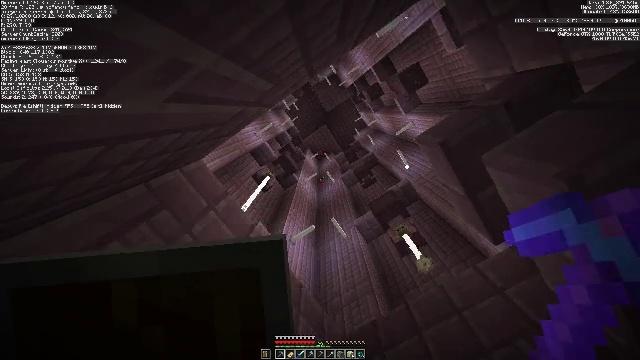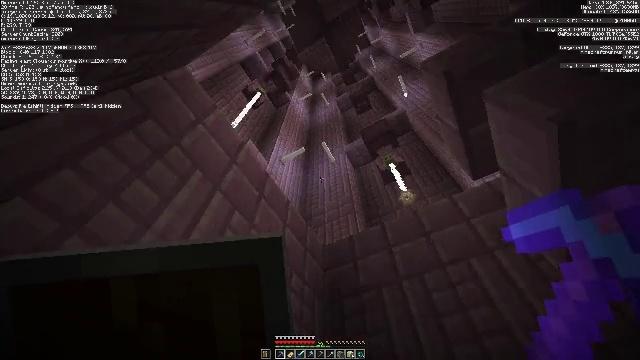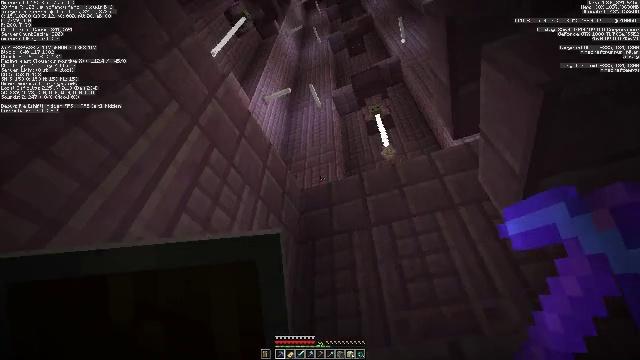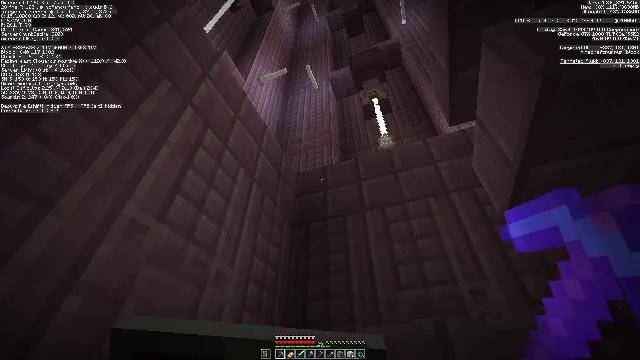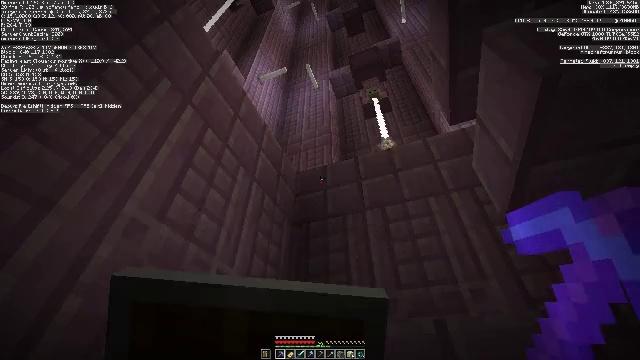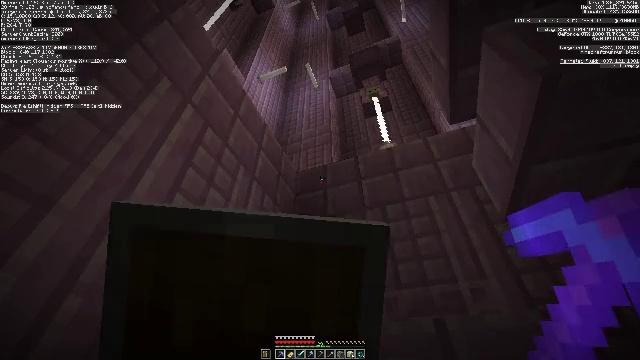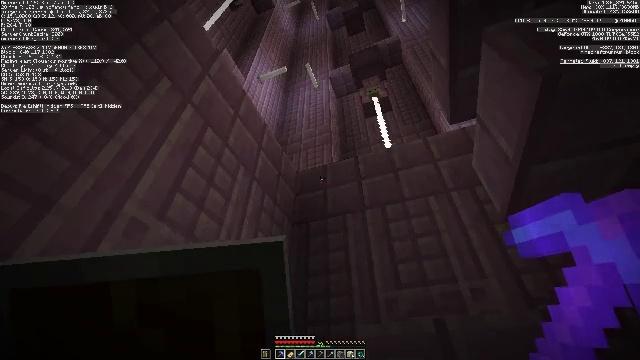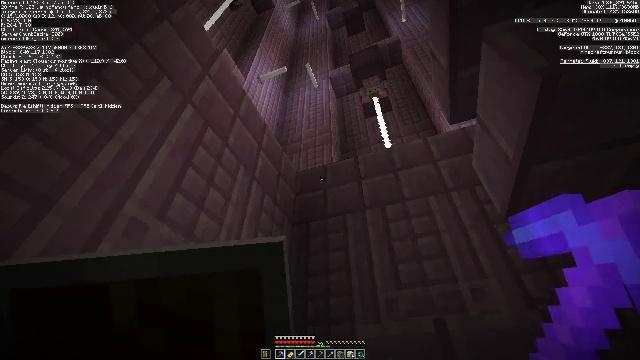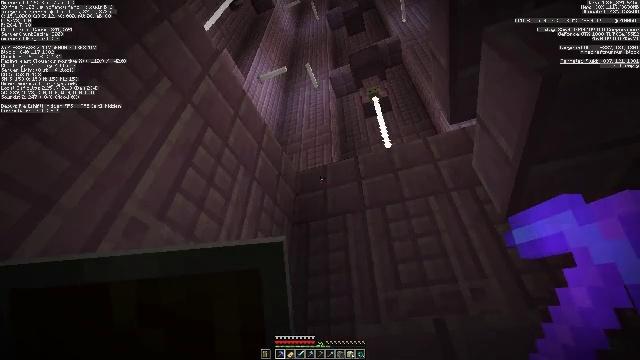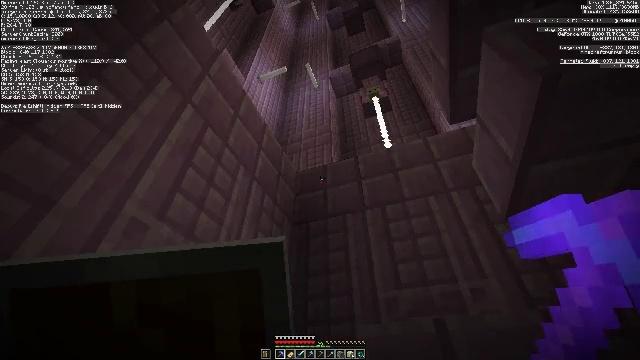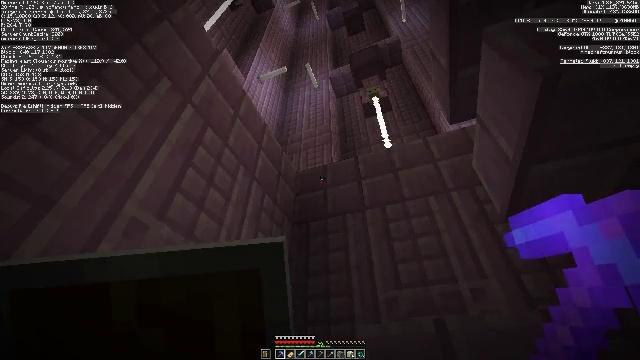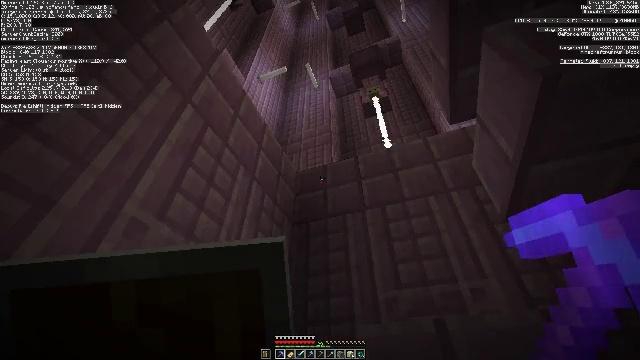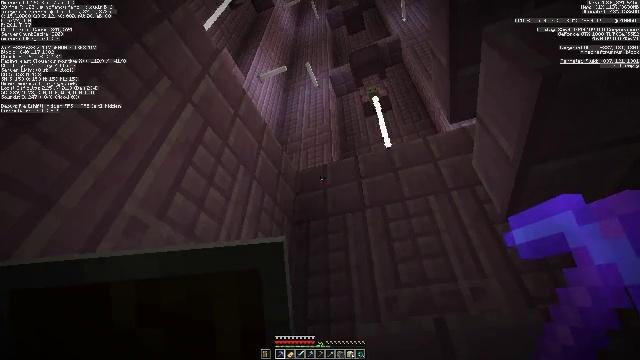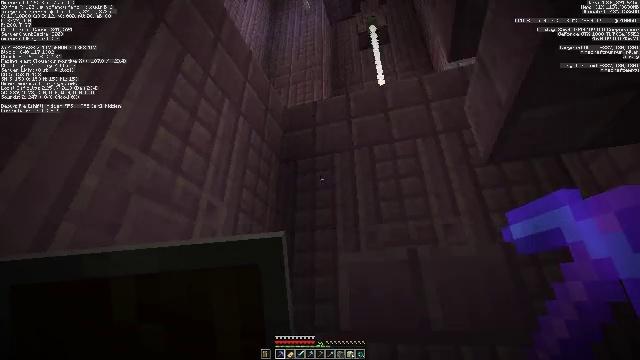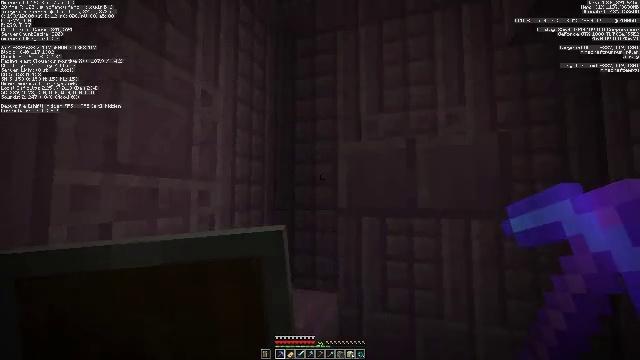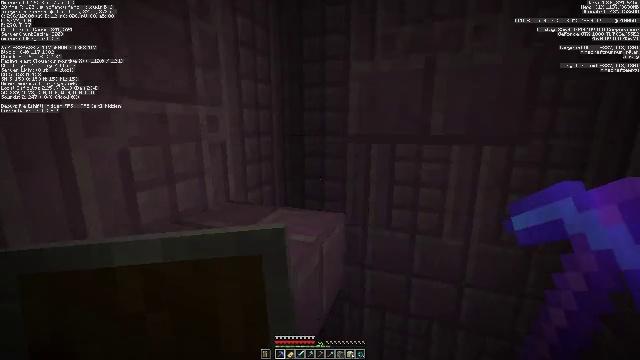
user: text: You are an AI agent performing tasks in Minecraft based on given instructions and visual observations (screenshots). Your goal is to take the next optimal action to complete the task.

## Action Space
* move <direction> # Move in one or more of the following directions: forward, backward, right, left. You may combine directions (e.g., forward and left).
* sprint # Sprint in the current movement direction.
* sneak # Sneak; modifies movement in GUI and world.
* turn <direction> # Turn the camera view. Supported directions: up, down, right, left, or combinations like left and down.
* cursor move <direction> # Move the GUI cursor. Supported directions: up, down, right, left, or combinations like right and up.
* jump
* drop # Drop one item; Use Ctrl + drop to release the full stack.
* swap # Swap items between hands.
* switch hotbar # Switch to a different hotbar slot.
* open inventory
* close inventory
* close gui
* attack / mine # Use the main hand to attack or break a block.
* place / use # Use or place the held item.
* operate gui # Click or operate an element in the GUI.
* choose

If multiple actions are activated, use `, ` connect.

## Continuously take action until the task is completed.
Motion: motion action
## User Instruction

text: Gather the purpur block from a structure.
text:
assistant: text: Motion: turn right and down
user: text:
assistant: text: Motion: turn right and down
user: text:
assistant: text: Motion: turn right and down, use / place
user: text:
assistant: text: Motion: use / place
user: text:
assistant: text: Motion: use / place
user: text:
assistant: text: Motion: no_op
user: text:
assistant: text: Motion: no_op
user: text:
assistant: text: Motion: no_op
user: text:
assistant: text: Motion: no_op
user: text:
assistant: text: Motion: no_op
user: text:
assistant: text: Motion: no_op
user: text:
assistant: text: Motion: no_op
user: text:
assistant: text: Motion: turn right and down
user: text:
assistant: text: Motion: turn down
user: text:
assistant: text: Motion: turn left and down
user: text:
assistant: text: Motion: turn left and down
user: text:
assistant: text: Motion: no_op
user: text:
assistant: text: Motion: no_op
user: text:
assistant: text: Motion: move forward, turn down
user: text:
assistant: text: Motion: move forward, turn left and down
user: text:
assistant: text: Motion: move forward, turn left and down, jump
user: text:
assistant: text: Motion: move forward, jump
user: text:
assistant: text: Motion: move forward, turn left and down, jump
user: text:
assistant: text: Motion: move forward, turn left and down, jump
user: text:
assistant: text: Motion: move forward and move left, turn left and down
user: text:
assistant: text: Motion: move forward and move left, turn left
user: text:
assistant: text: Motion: move forward and move left
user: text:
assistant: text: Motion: move forward and move left, turn right
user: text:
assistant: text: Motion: move left
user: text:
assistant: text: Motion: move left